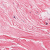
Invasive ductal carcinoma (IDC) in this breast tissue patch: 0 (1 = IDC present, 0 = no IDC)